Question: I'm trying to display options for homes and the categories in which they're in. Formatted in this way:
'''
Category 1 Category 2
---------- ----------
option 1 Option 2
'''
I have gotten very close. The options are showing up as expected, but the categories are repeating themselves. I've included an image.
##
I've tried all combinations of group in the CFOUTPUT and in the SQL with no success. I would appreciate some ideas. This is my current code:
'''
<cfquery datasource="applewood" name="categorize">
SELECT idOptions
, options.option
, options.idOpCategories
, op_categories.categoryName
FROM options, op_categories
GROUP BY idOptions
</cfquery>
...
<cfoutput query="categorize" group="idOpCategories">
<h3>#UCASE(categoryName)#</h3>
<ul>
<cfoutput>
<li>#option#</li>
</cfoutput>
</ul>
</cfoutput>
'''
I ordered and grouped by the same column and getting this result:

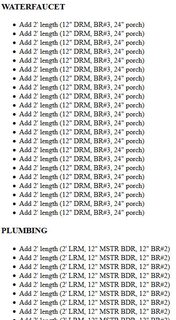
Answer: You are missing a JOIN clause between the "options" and "op_categories" tables, so the result is an implicit CROSS JOIN or <URL>:
> ... it will produce rows which combine each row from the
first table with each row from the second table
Hence the duplicates. You need to join the two tables on the related column ie the category id.
Also, as Scott mentioned in the comments, 'cfoutput group' only <URL>. However, the results must be sorted by the same columns - - as your grouping. Otherwise, it can create the appearance of duplicated categories. So if you are grouping by "CategoryName" first, you should order by "CategoryName" first.
'''
SELECT cat.categoryName, o.option, ...
FROM options o
INNER JOIN op_categories cat
ON cat.idOpCategories = o.idOpCategories
ORDER BY cat.categoryName, o.option
<cfoutput query="..." group="categoryName">
... more code ...
</cfoutput>
'''
(In this specific case, you could technically use the category id as well)